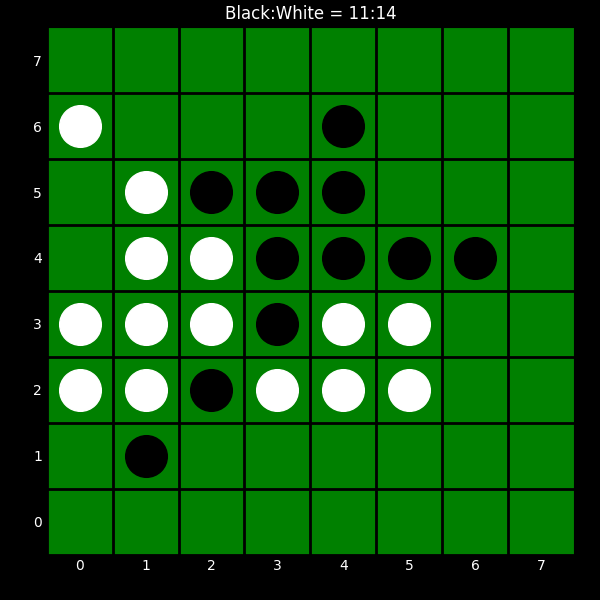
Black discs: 11
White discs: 14